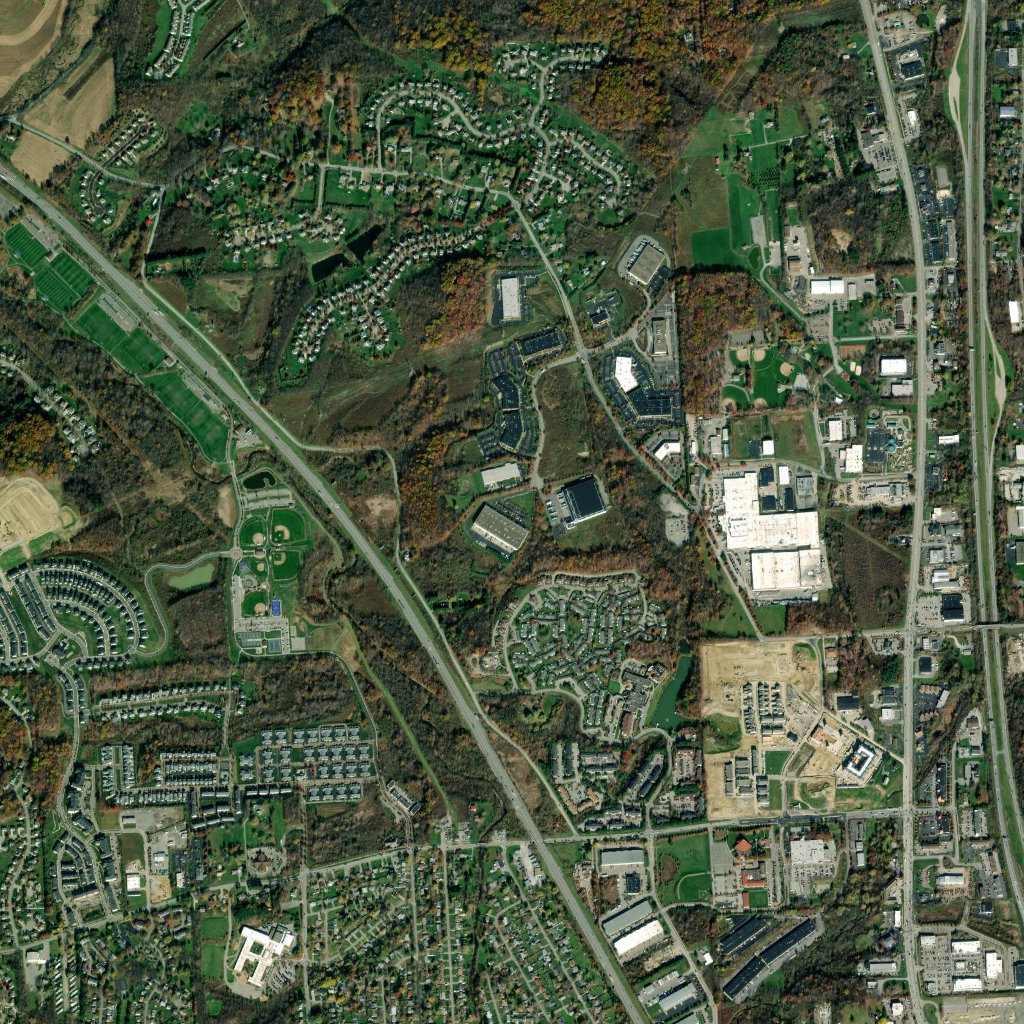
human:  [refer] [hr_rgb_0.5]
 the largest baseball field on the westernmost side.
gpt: <box>[[26, 49, 29, 53, 0]]</box>

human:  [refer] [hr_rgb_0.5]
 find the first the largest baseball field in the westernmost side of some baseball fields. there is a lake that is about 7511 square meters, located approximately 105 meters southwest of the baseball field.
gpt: <box>[[25, 49, 29, 53, 0]]</box>

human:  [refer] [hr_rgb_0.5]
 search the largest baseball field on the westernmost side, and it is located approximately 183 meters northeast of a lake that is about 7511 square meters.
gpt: <box>[[26, 49, 29, 53, 0]]</box>